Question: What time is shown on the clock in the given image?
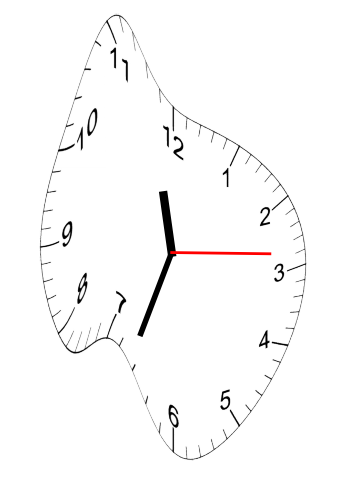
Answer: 11:33:14